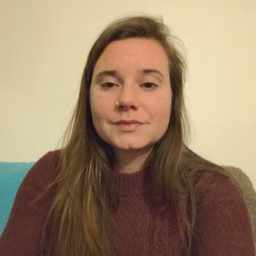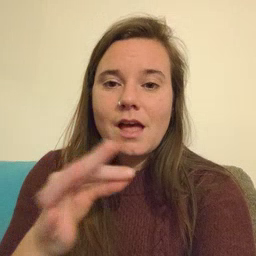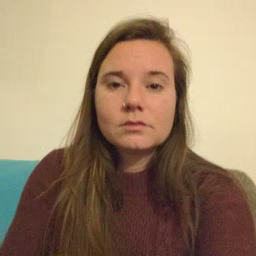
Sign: snack